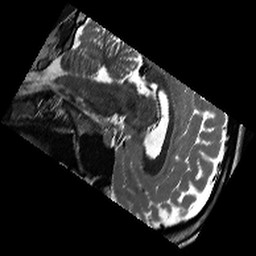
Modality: T2w
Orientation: sagittal
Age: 28
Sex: female